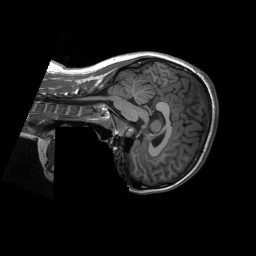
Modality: T1w
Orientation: sagittal
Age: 19
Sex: female
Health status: healthy
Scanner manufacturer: siemens
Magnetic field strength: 3 T
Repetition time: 2.3 s
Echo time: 0.00229 s